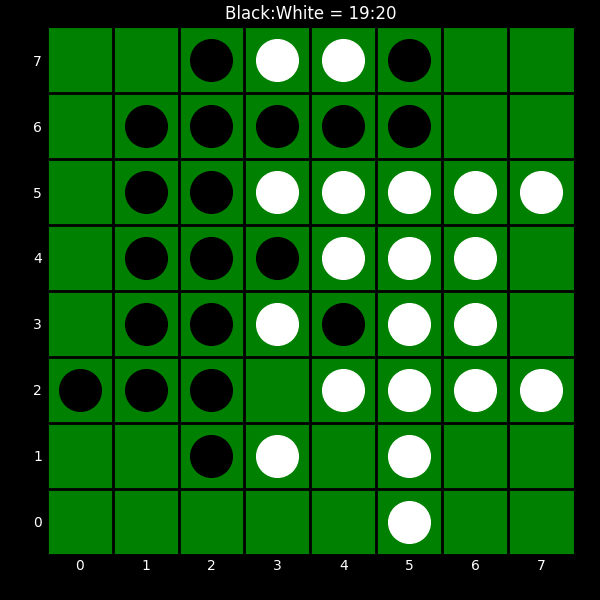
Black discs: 19
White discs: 20